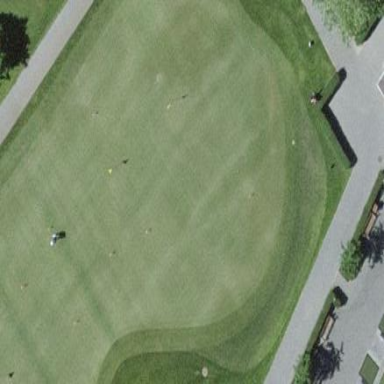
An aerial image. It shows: Picturesque green golfing area with grass land use.